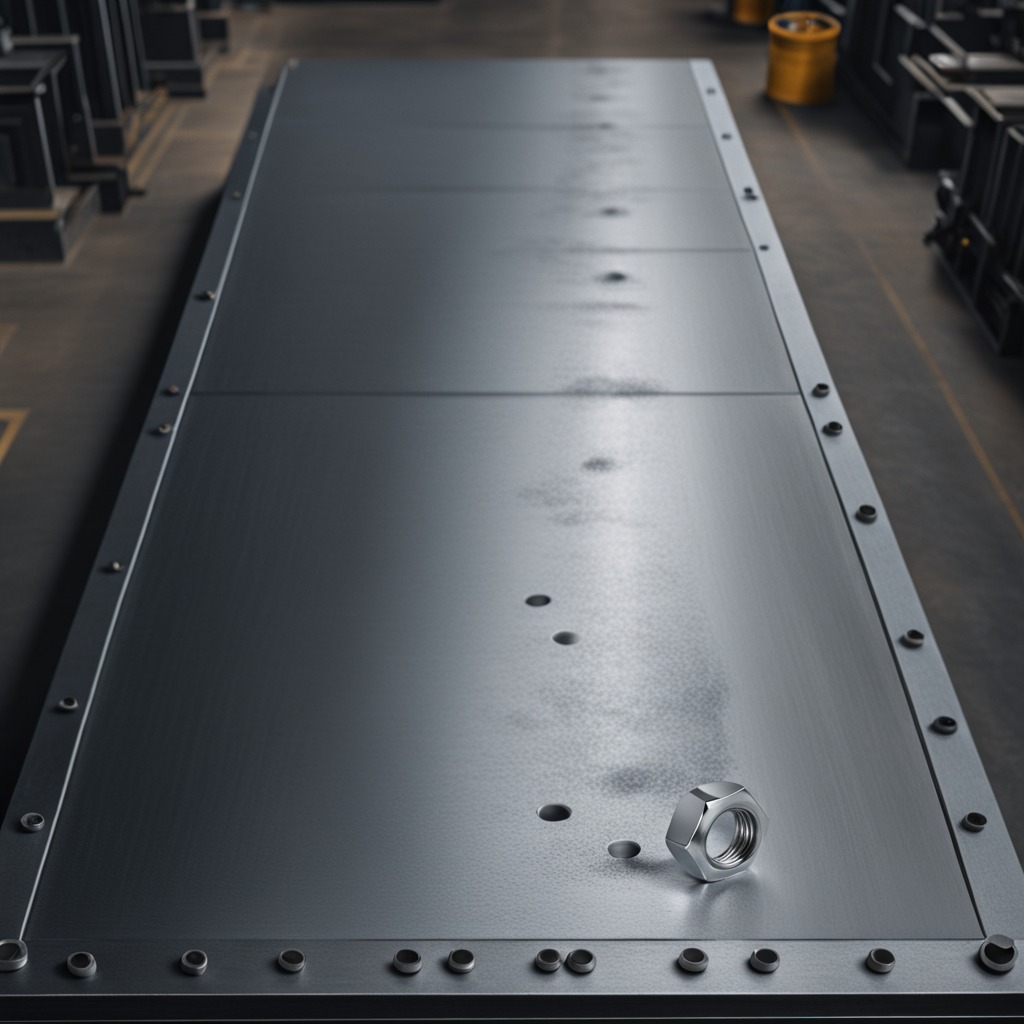
A metal nut is lying on a cold steel table in a mining workshop.